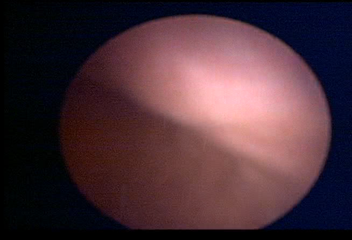
Modality: WLC
Class: Normal mucosa
Bladder cancer association: No